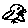
Label: bird